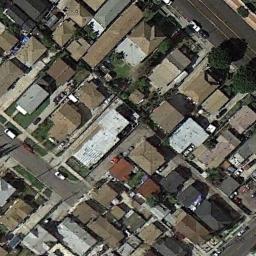
Label: residential